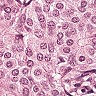
Metastatic tissue present: yes